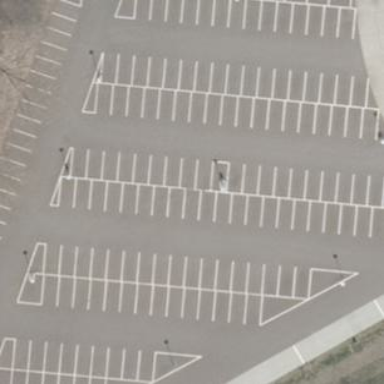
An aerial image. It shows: Parking area with surface.